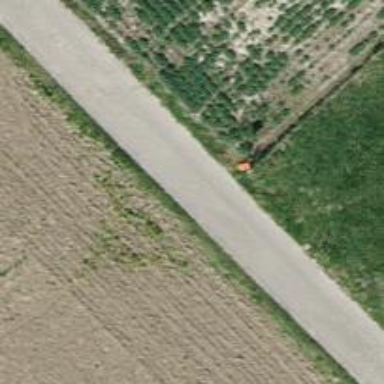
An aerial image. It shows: Pole with roof-covered pipeline marker.